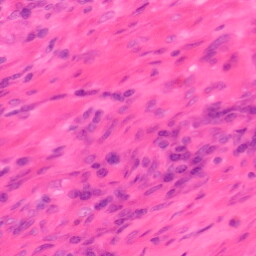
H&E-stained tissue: Colon